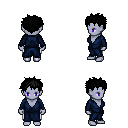
a pixel art fantasy rpg character, female body template, dark elf, purple skin, blue robe, white pants, black bedhead hairstyle, four views (front, back, left, right), 2x2 character sprite sheet, small pixel art, hard edges, no anti-aliasing